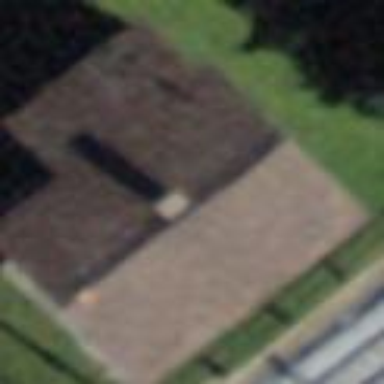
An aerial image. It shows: Building with tile roof.